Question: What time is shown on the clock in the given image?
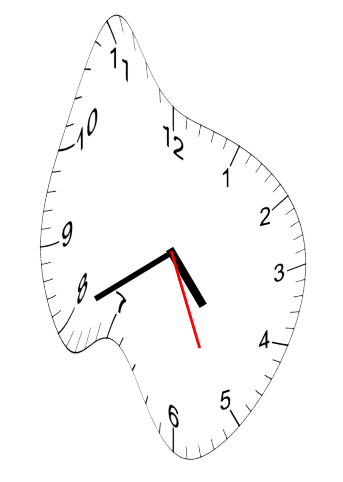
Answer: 04:40:26